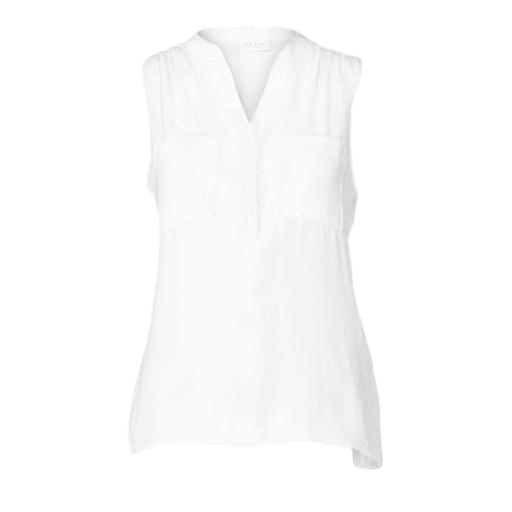
white plus size sleeveless shirt, white sleeveless shirt, white sleeveless blouse, white background